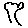
Label: tree